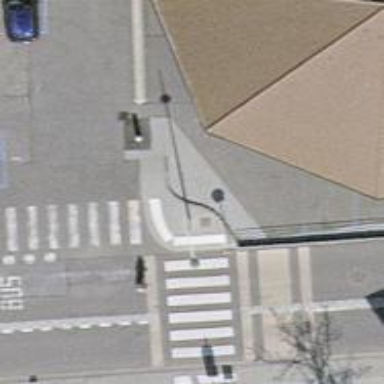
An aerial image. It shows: Concrete bollard.